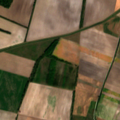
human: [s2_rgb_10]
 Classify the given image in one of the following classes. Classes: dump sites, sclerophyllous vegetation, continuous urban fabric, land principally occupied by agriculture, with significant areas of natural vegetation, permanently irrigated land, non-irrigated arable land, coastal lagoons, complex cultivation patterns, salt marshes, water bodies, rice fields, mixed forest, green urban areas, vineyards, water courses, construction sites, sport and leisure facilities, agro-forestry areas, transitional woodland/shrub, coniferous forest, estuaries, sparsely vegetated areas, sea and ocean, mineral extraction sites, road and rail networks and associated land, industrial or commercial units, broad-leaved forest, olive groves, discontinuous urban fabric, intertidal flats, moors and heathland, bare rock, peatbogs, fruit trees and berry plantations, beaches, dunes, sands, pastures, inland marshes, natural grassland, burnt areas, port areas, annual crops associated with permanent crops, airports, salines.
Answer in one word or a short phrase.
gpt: non-irrigated arable land, land principally occupied by agriculture, with significant areas of natural vegetation